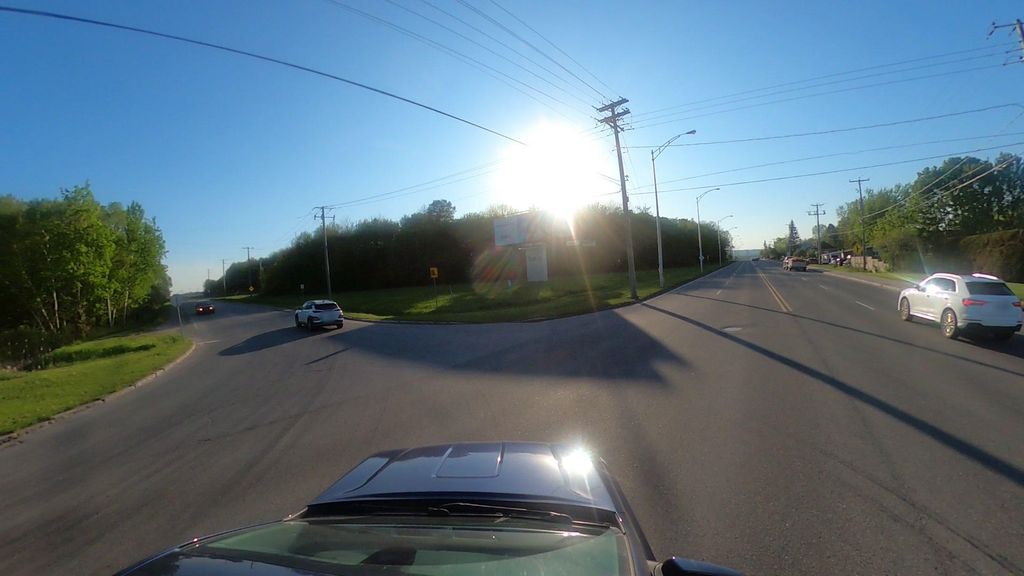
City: quebec_city